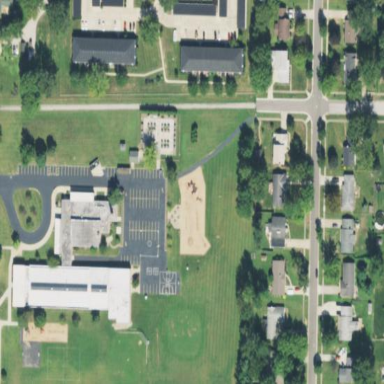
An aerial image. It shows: School.